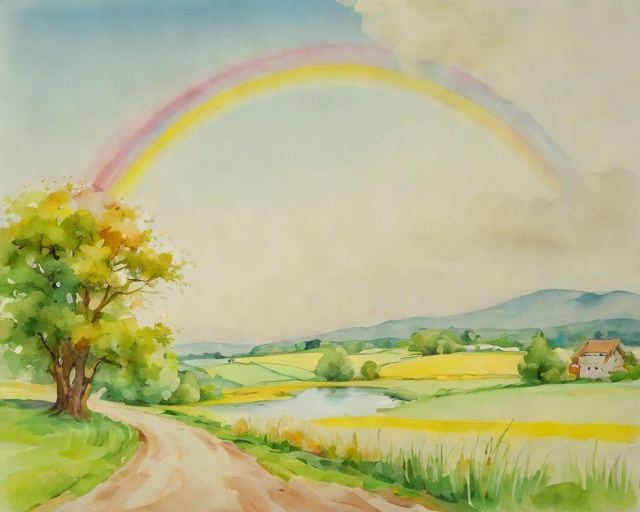
Category: Get Well